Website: lowes
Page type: billing-address
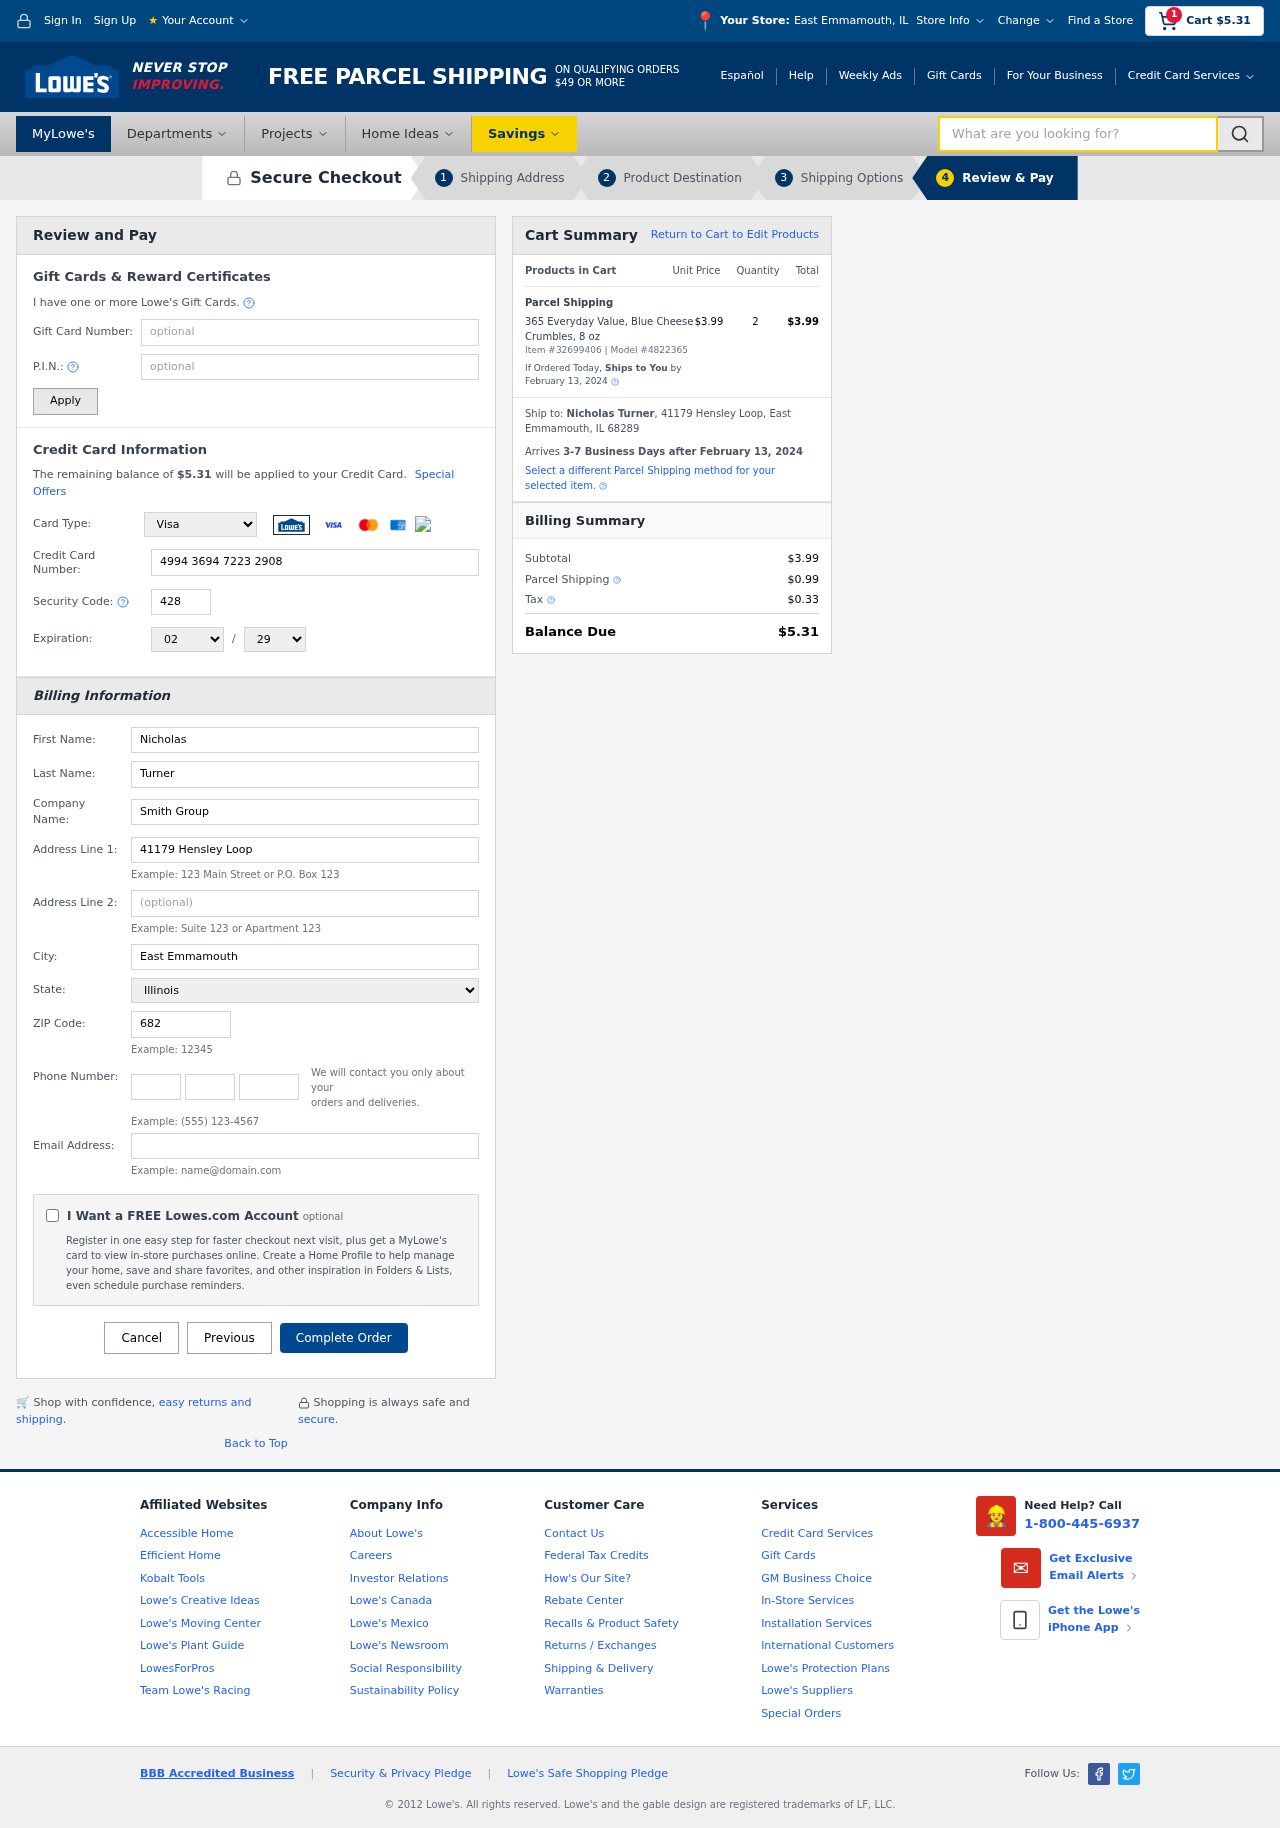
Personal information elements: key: PII_CARD_CVV
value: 428
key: PII_CARD_EXPIRY_MONTH
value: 02
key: PII_CARD_EXPIRY_YEAR
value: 29
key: PII_CARD_NUMBER
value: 4994 3694 7223 2908
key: PII_CARD_TYPE
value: Visa
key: PII_CITY
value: East Emmamouth
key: PII_CITY_STATE
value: East Emmamouth, IL
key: PII_COMPANY
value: Smith Group
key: PII_EMAIL
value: nicholas.turner@gmail.com
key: PII_FIRSTNAME
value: Nicholas
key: PII_FULLNAME
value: Nicholas Turner
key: PII_LASTNAME
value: Turner
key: PII_PHONE_AREA
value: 378
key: PII_PHONE_PREFIX
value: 672
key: PII_PHONE_SUFFIX
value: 3806
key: PII_POSTCODE
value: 68289
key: PII_STATE
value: Illinois
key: PII_STREET
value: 41179 Hensley Loop
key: PII_CITY_STATE_ZIP
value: East Emmamouth, IL 68289
Product elements: key: PRODUCT1_NAME
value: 365 Everyday Value, Blue Cheese Crumbles, 8 oz
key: PRODUCT1_PRICE
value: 3.99
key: PRODUCT1_QUANTITY
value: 2
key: PRODUCT_ITEM_NUMBER
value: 32699406
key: PRODUCT_MODEL_NUMBER
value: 4822365
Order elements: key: ORDER_SUBTOTAL
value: $5.31
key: ORDER_TOTAL
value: $5.31
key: ORDER_SHIPPING_DATE
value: February 13, 2024
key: ORDER_SUBTOTAL
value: $3.99
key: ORDER_DELIVERY_DATE
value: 3-7 Business Days after February 13, 2024
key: ORDER_SHIPPING_DATE2
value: February 13, 2024
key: ORDER_SUBTOTAL2
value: $3.99
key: ORDER_SHIPPING_COST
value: $0.99
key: ORDER_TAX
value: $0.33
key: ORDER_TOTAL2
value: $5.31
Search elements: key: HEADER_SEARCH
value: What are you looking for?